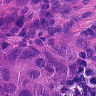
Metastatic tissue present: yes